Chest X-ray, AP view. Patient: 68 years old, sex M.
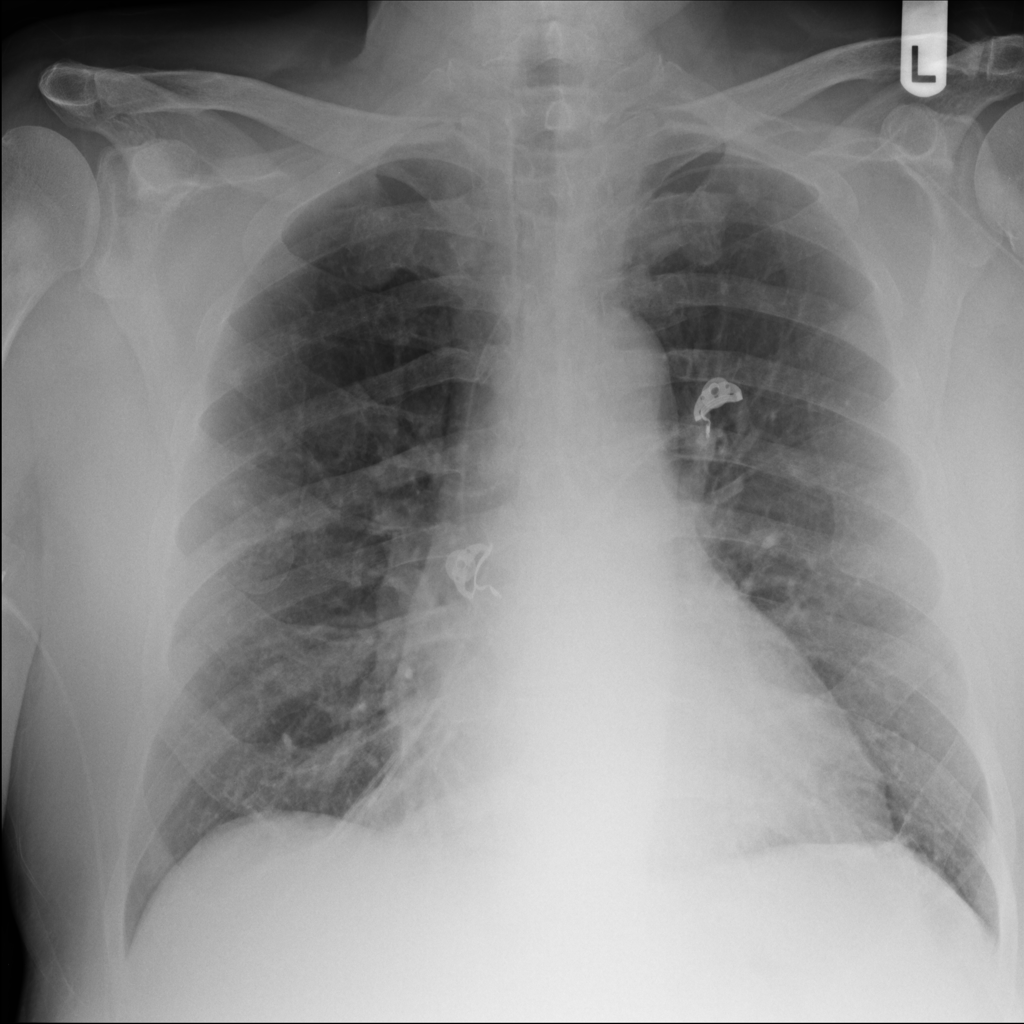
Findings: Cardiomegaly, Effusion